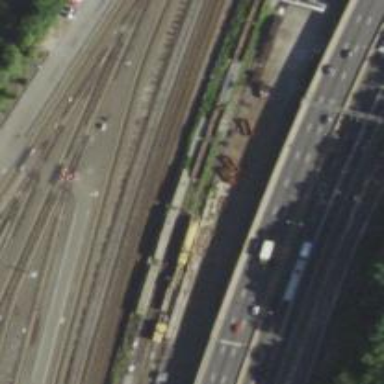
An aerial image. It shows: Electrified rail for trains.